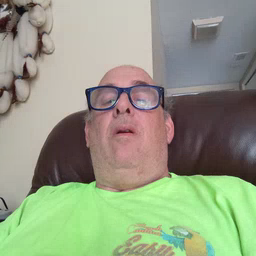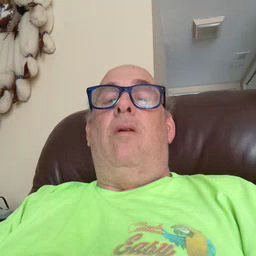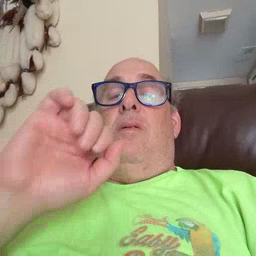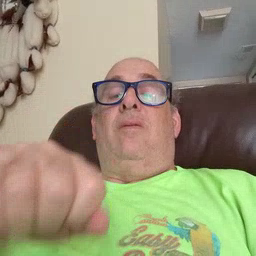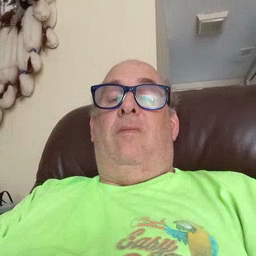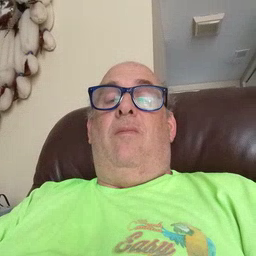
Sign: yes